Question: I've got this problem that I can't solve. Partly because I can't explain it with the right terms. I'm new to this so sorry for this clumsy question.
Below you can see an overview of my goal.
i created one custom module in my magento,Its working great.
Using this i created that one <URL>
in my product page i have a link
'<a href = "http://www.example.com/magenaresh/index.php/hello/ "> Click Here </a>'
when i click its redirecting to <URL> this URL upto here every thing is ok...
But now i want to pass the ProductID along with URL
for this i wrote like this
'''
<?php
$product_id = $this->getProduct()->getId();
echo $product_id;
?>
'''
AND
'''
<a href = "http://www.example.com/magenaresh/index.php/hello/<?php echo $product_id ?> ">Click Here</a>
'''
again i clicked on 'Click Here' its showing

Any thing wrong i did here ?
Any Ideas ?
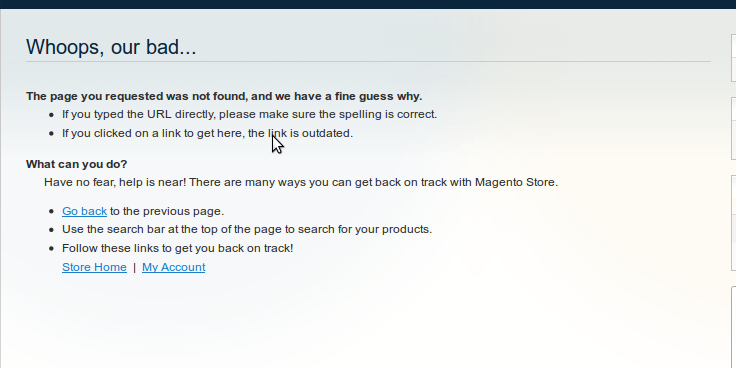
Answer: you can add link at you href like
'''
<a href = "http://www.example.com/magenaresh/index.php/hello/index/index/product_id/<?php echo $product_id ?> ">Click Here</a>
'''
And in your controller can access the URL parameters in the exact same way as before;
'''
$id = $this->getRequest()->get('product_id');
'''
hope this will sure help you.